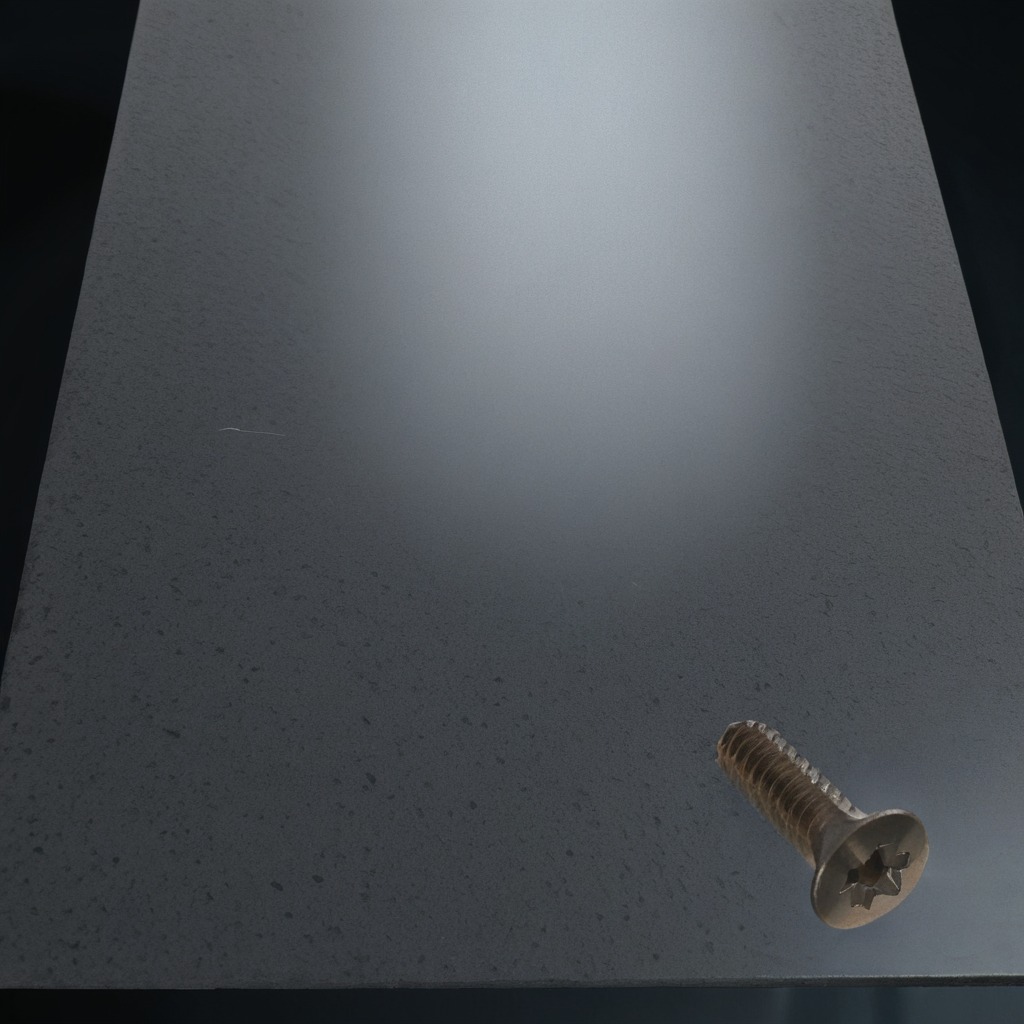
A metal screw is lying on a clean granite table inside a workshop at night.